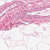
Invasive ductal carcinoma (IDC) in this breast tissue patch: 0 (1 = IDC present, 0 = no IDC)